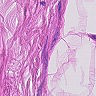
Metastatic tissue present: no